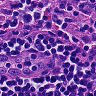
Metastatic tissue present: no